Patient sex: F
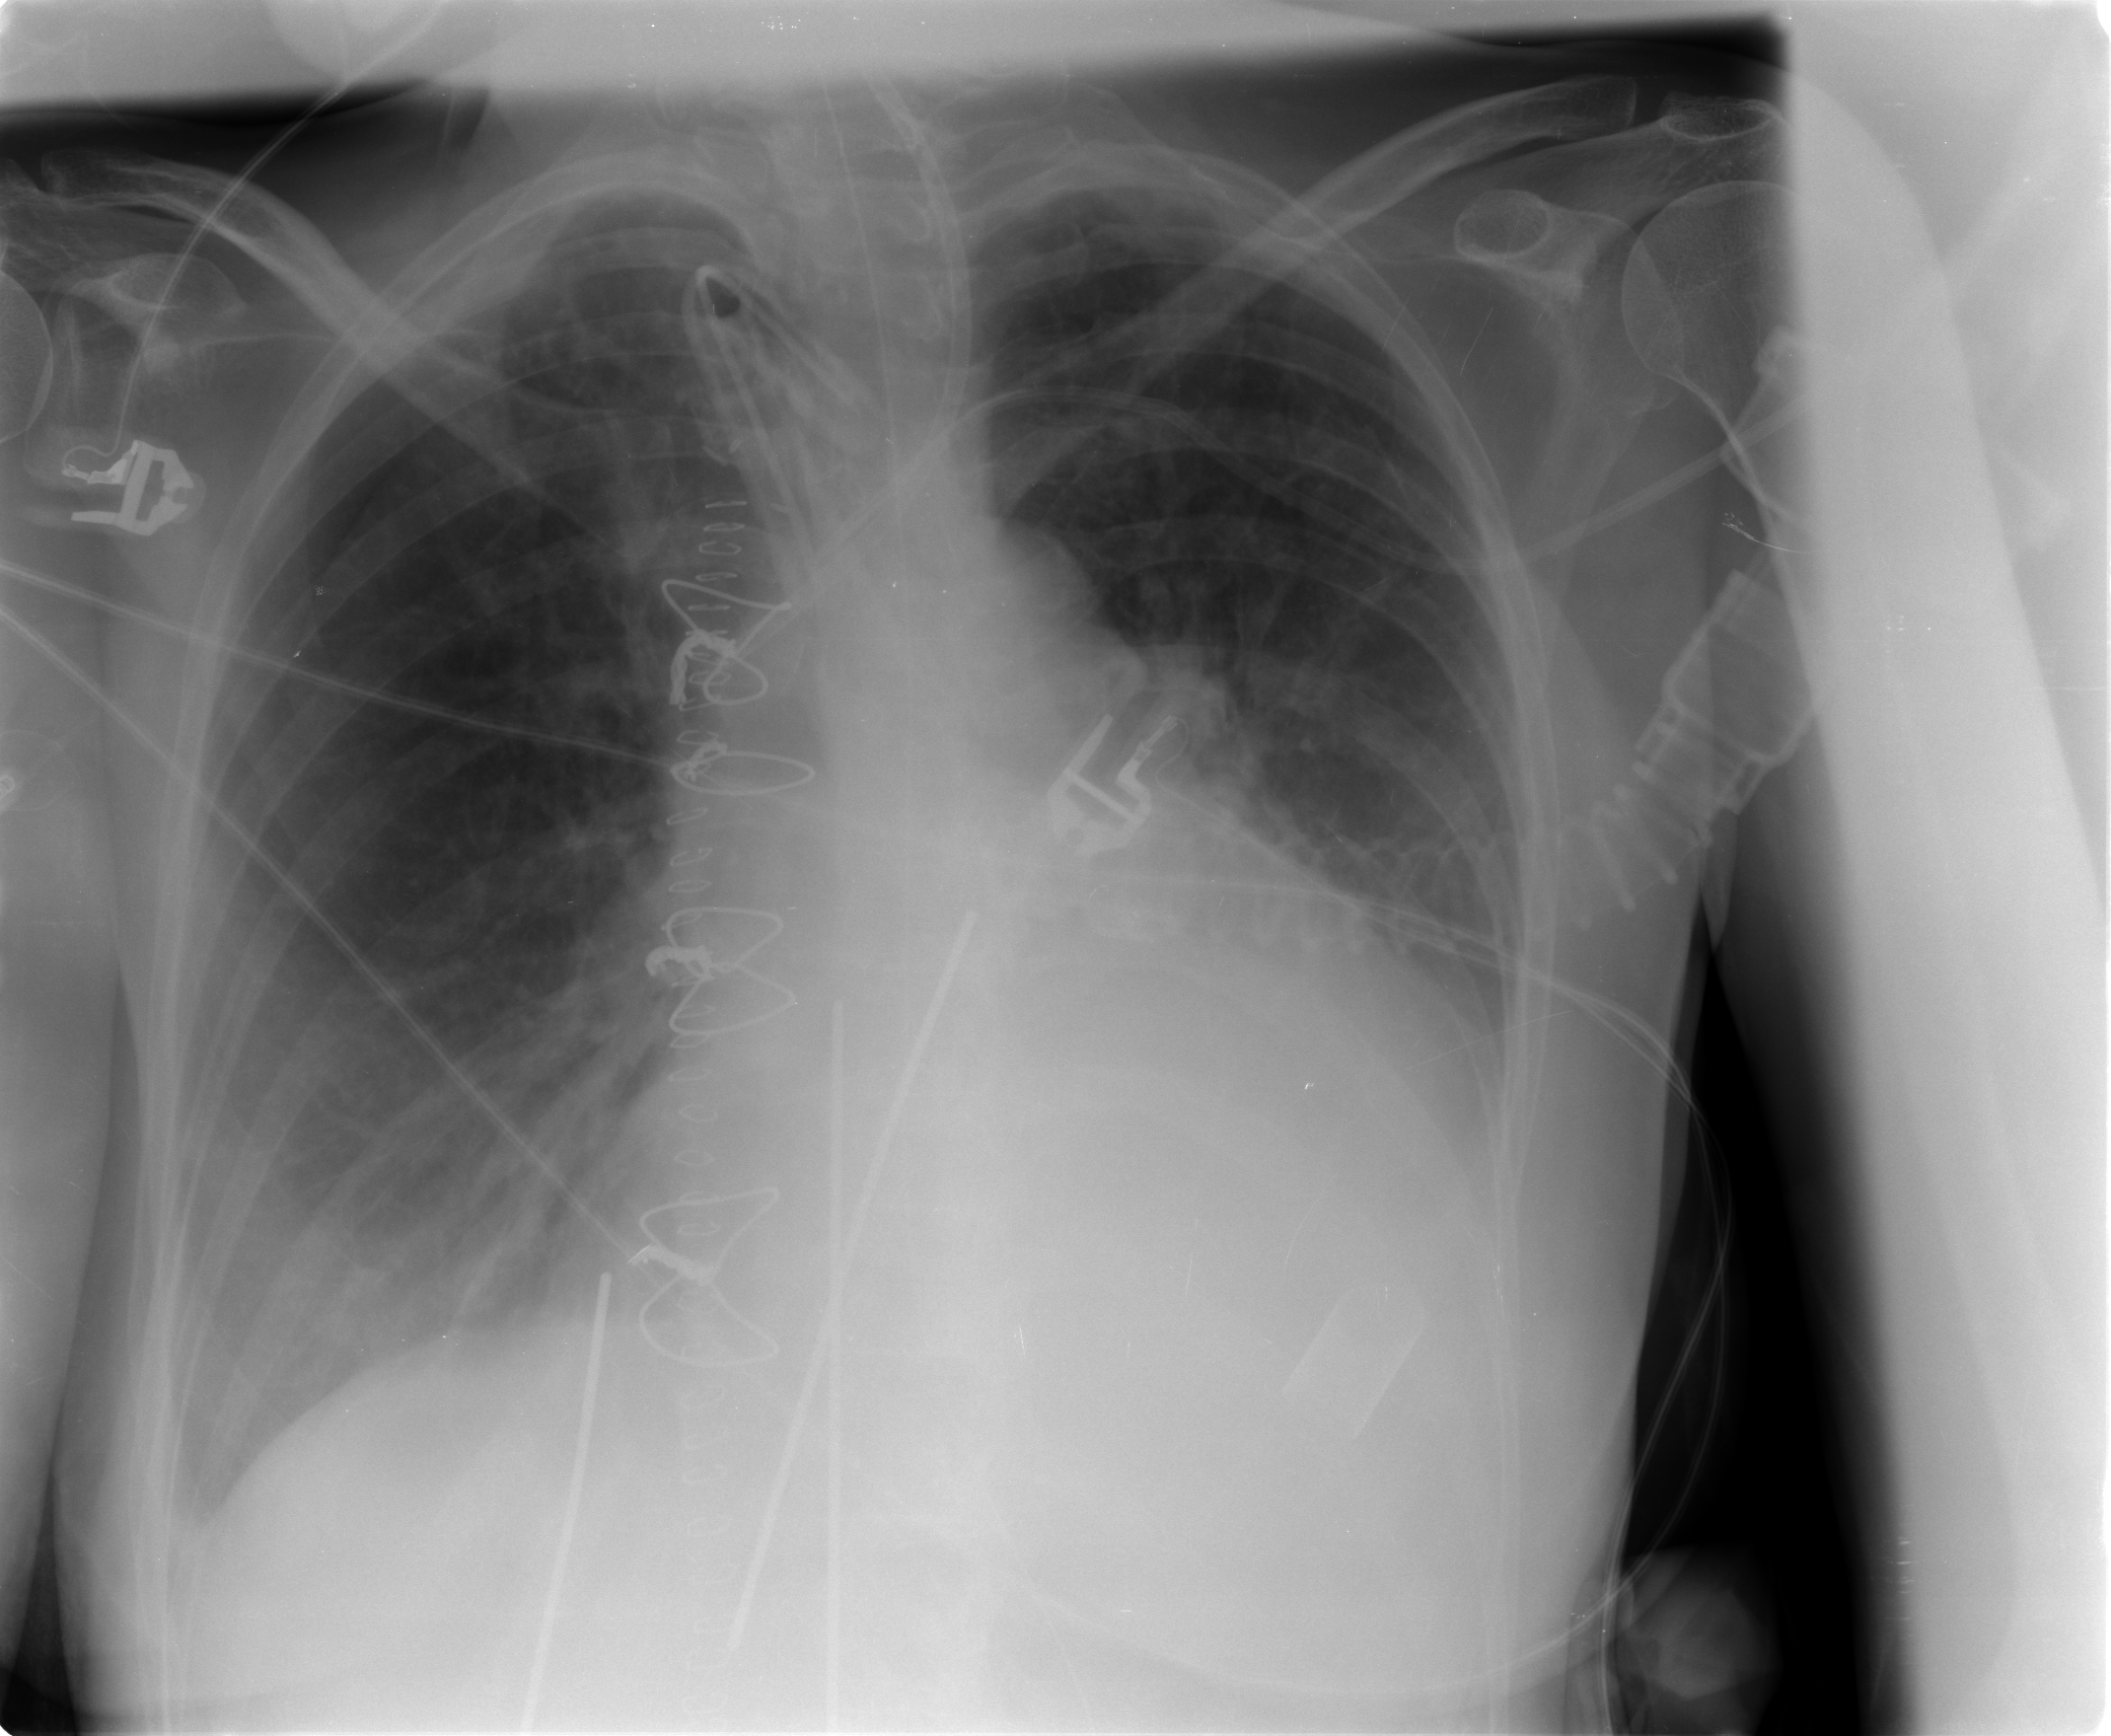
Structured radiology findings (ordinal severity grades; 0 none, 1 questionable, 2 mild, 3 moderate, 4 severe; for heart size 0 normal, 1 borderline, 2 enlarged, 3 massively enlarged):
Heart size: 2
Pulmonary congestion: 1
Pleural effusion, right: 1
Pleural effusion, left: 2
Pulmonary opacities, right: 0
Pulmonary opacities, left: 1
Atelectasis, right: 0
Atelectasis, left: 2